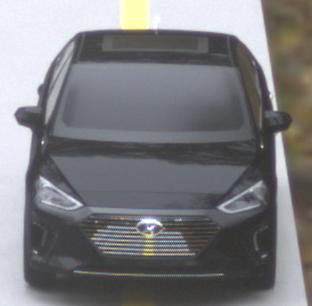
Make: Hyundai
Model: IONIQ Hybrid
Detailed model: IONIQ (AE) Hybrid
Model produced from: 2016/10
Model produced until: 2018/08
Doors: 5
Color: black
Road condition: dry road
Daytime: morning or afternoon
Contrast: low contrast